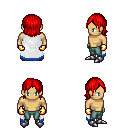
a pixel art fantasy rpg character, male body template, human, tanned skin, white trimmed cape, teal pants, red long bangs hairstyle, gold gloves, metal boots, four views (front, back, left, right), 2x2 character sprite sheet, small pixel art, hard edges, no anti-aliasing